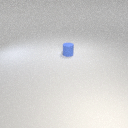
small blue rubber cylinder